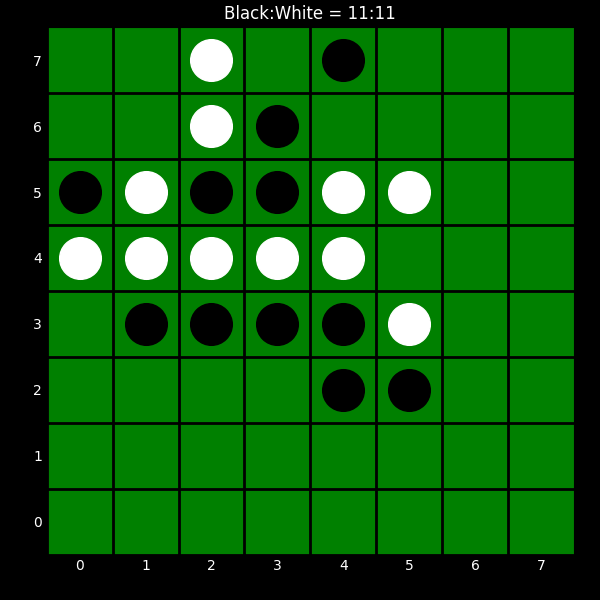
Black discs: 11
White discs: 11